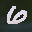
Label: 6